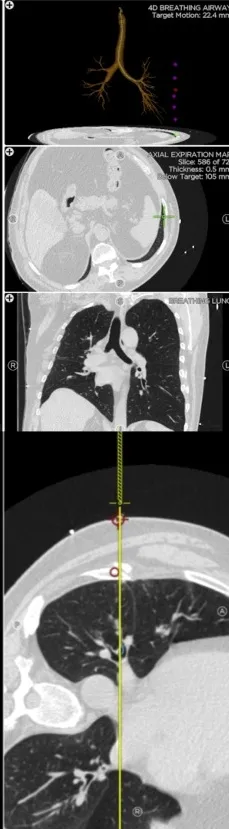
Planning for Localization. (B) Screenshot of the planning software for localization of the rib fracture on the skin using the SPiN Perc. An entry site on the skin is placed perpendicular to the site of the rib fracture.
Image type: radiology (ct)